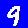
Digit: 9